高三 · 计数
研究变量 $x, y$ 得到一组样本数据, 进行回归分析, 有以下结论:

(1)残差图中残差点所在的水平带状区域越窄，则回归方程的预报精确度越高;

(2)用相关指数 $R^{2}$ 来刻画回归效果, $R^{2}$ 越小说明拟合效果越好;

(3)在回归直线方程 $\hat{y}=2 x+3$ 中, 当变量 $x$ 每增加 1 个单位时, 变量 $\hat{y}^{n}$ 就增加 2 个单位;

(4)若变量 $\mathrm{y}$ 和 $\mathrm{x}$ 之间的相关系数为 $r=-0.9462$, 则变量 $y$ 和 $x$ 之间的负相关很强,以上正确说法的个数是 ( )
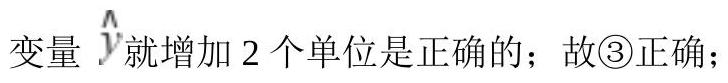
A. 1
B. 2
C. 3
D. 4
答案: C
解析: 对于(1), 残差图中残差点所在的水平带状区域越窄, 则回归方程的预报精确度越高; 故(1)正确;对于(2), 用相关指数 $R^{2}$ 来刻画回归效果, $R^{2}$ 越大说明拟合效果越好, 故(2)不正确;对于(3), 在回归直线方程 $\hat{y}=2 x+3$ 中, 当变量 $x$ 每增加 1 个单位时,对于(4), $r<0$ 说明变量 $y$ 和 $x$ 呈负相关,$|y|=0.9462$ 接近于 1 说明变量 $y$ 和 $x$ 相关性很强, 故(4)正确.故答案为: C.